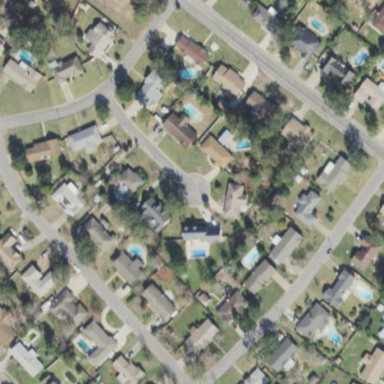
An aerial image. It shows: Residential area composed of single-family homes.